Question: I am very new in j2me. I want to design following type layout and components.

Mean I want to arrange my items in gridview. And after clicking on each item I will move to another form.
I am using simple 'lcdui'. Please suggest me how can I do this. Means how can I arrange these items in gridview and what items should I use here buttons or something else.
You may provide me some suitable links.
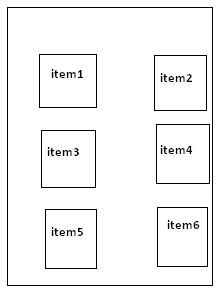
Answer: In J2ME you have two options for UI: Form and Canvas.
Forms are a very simple way to display information without dealing with the graphical side of things, where Canvas is a blank screen and you need to draw the objects and their behaviors.
There is a third way: the guys at Sun has created a framework called (<URL>. This toolkit provides the simplicity of Forms and the UI control of Canvas.
Hope i helped.